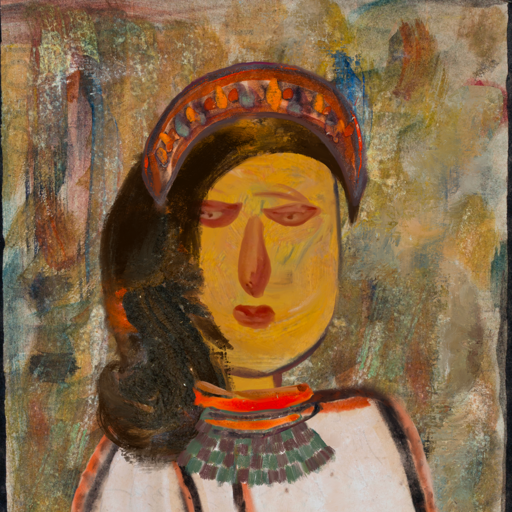
Background: Pipe, Head And Neck Front: After_Raid, Face Front: Pious_Lady, Bust: Roy_Bahadur, Hair Front: Gypsy_Queen, Head Accessory: Hypocrite, Second Necklace: After_Raid, Necklace: Experience, Baby: Blank